Field crop: tomato
Growth stage: 2
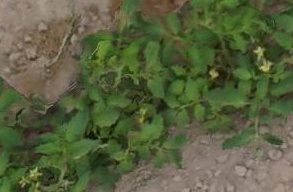
Species: tomato